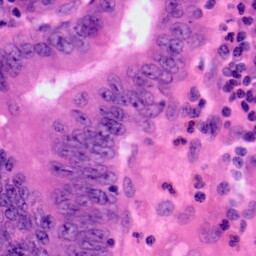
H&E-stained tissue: Colon